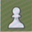
Piece: wP